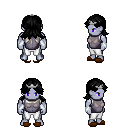
a pixel art fantasy rpg character, male body template, dark elf, purple skin, steel chest armor, white pants, black loose hair, silver tiara, white cloth bracers, brown slippers, four views (front, back, left, right), 2x2 character sprite sheet, small pixel art, hard edges, no anti-aliasing